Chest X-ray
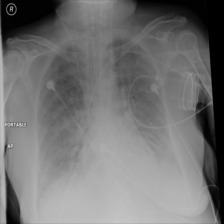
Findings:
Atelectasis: negative
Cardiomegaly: negative
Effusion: positive
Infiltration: negative
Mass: negative
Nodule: negative
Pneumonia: negative
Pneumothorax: negative
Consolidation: negative
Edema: negative
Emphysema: negative
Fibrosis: negative
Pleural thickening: negative
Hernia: negative